Question: I'm trying to display a volume slices-composed in QT5+VTK 7.0.0. However, I don't know why using + only shows me slice instead of slices. This is the code I'm using it:
'''
/*This function receives an ultrasound image from network.
The function is working fine if we display the 2D images,
but I want to stack a bunch of images in a volume.
The imageStack at the end always keeps one image only.*/
void WDisplay::Disp(QImage b)
{
// qimagevtk is a vtkSmartPointer<vtkQImageToImageSource> type
qimagevtk->SetQImage(&b);
qimagevtk->Update();
// imageSliceMapper is a vtkSmartPointer<vtkImageSliceMapper> type
imageSliceMapper->SetInputData(qimagevtk->GetOutput());
// imageSliceMapper is a vtkSmartPointer<vtkImageSlice> type
imageSlice->SetMapper(imageSliceMapper);
imageSlice->GetProperty()->SetOpacity(.5);
// Stack
// vtkSmartPointer<vtkImageStack>
imageStack->AddImage(imageSlice);
if(!(idx<5)) //idx initialized at zero in the constructor
{
// m_renderer ---> vtkRenderer
m_renderer->AddViewProp(imageStack);
m_renderer->Render();
// wvtk ---> QVTKWidget
wvtk->GetInteractor()->Render();
idx = 0;
}
else
idx++;
}
'''
This is the output (screenshot) I got when I run the function:

> Every vtk object was created in the constructor using . I hope anyone can help me. Thank you.
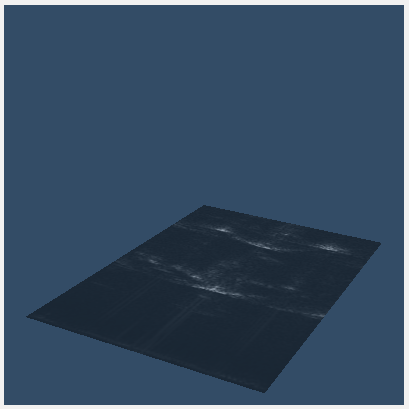
Answer: The slices in vtkImageStack are in the same physical location, think layers in photoshop. Therefore you need to assign the layer number for each image slice.
Have a look at <URL>.
Create a different lookup table to map for each slice, or change the opacity, so that you can see through the slices in the stack.
And do everyone who reads your code a favor and change 'if(!(idx<5))' to 'if(idx>=5)'.
HTH,
Miro